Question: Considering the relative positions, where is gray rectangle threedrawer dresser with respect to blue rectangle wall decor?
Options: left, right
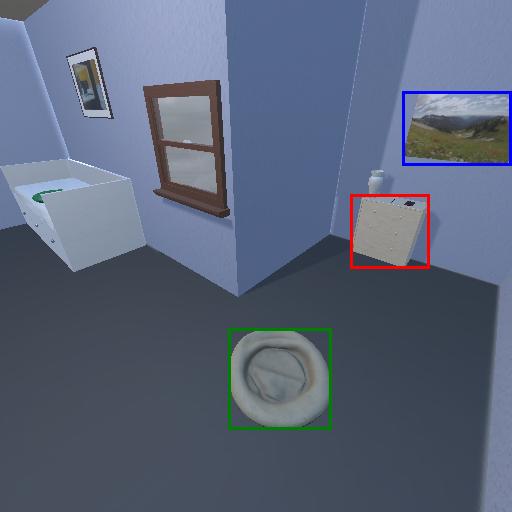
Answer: left